Interaction volume radius: 5 \u00c5
Interaction volume height: 30 \u00c5
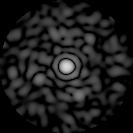
Disorder parameter: 0.8311